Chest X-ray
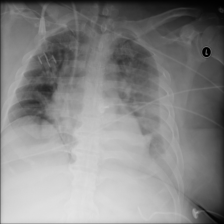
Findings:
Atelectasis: negative
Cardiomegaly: negative
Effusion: positive
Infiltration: negative
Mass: negative
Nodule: negative
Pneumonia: negative
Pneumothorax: negative
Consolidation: negative
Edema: positive
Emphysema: negative
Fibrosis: negative
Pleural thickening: negative
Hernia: negative